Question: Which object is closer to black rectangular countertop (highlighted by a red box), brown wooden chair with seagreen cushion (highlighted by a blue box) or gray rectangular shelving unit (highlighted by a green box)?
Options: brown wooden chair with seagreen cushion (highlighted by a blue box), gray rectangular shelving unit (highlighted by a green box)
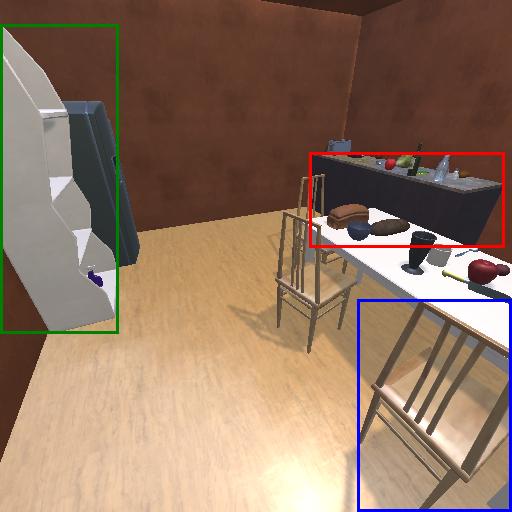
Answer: brown wooden chair with seagreen cushion (highlighted by a blue box)